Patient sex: F
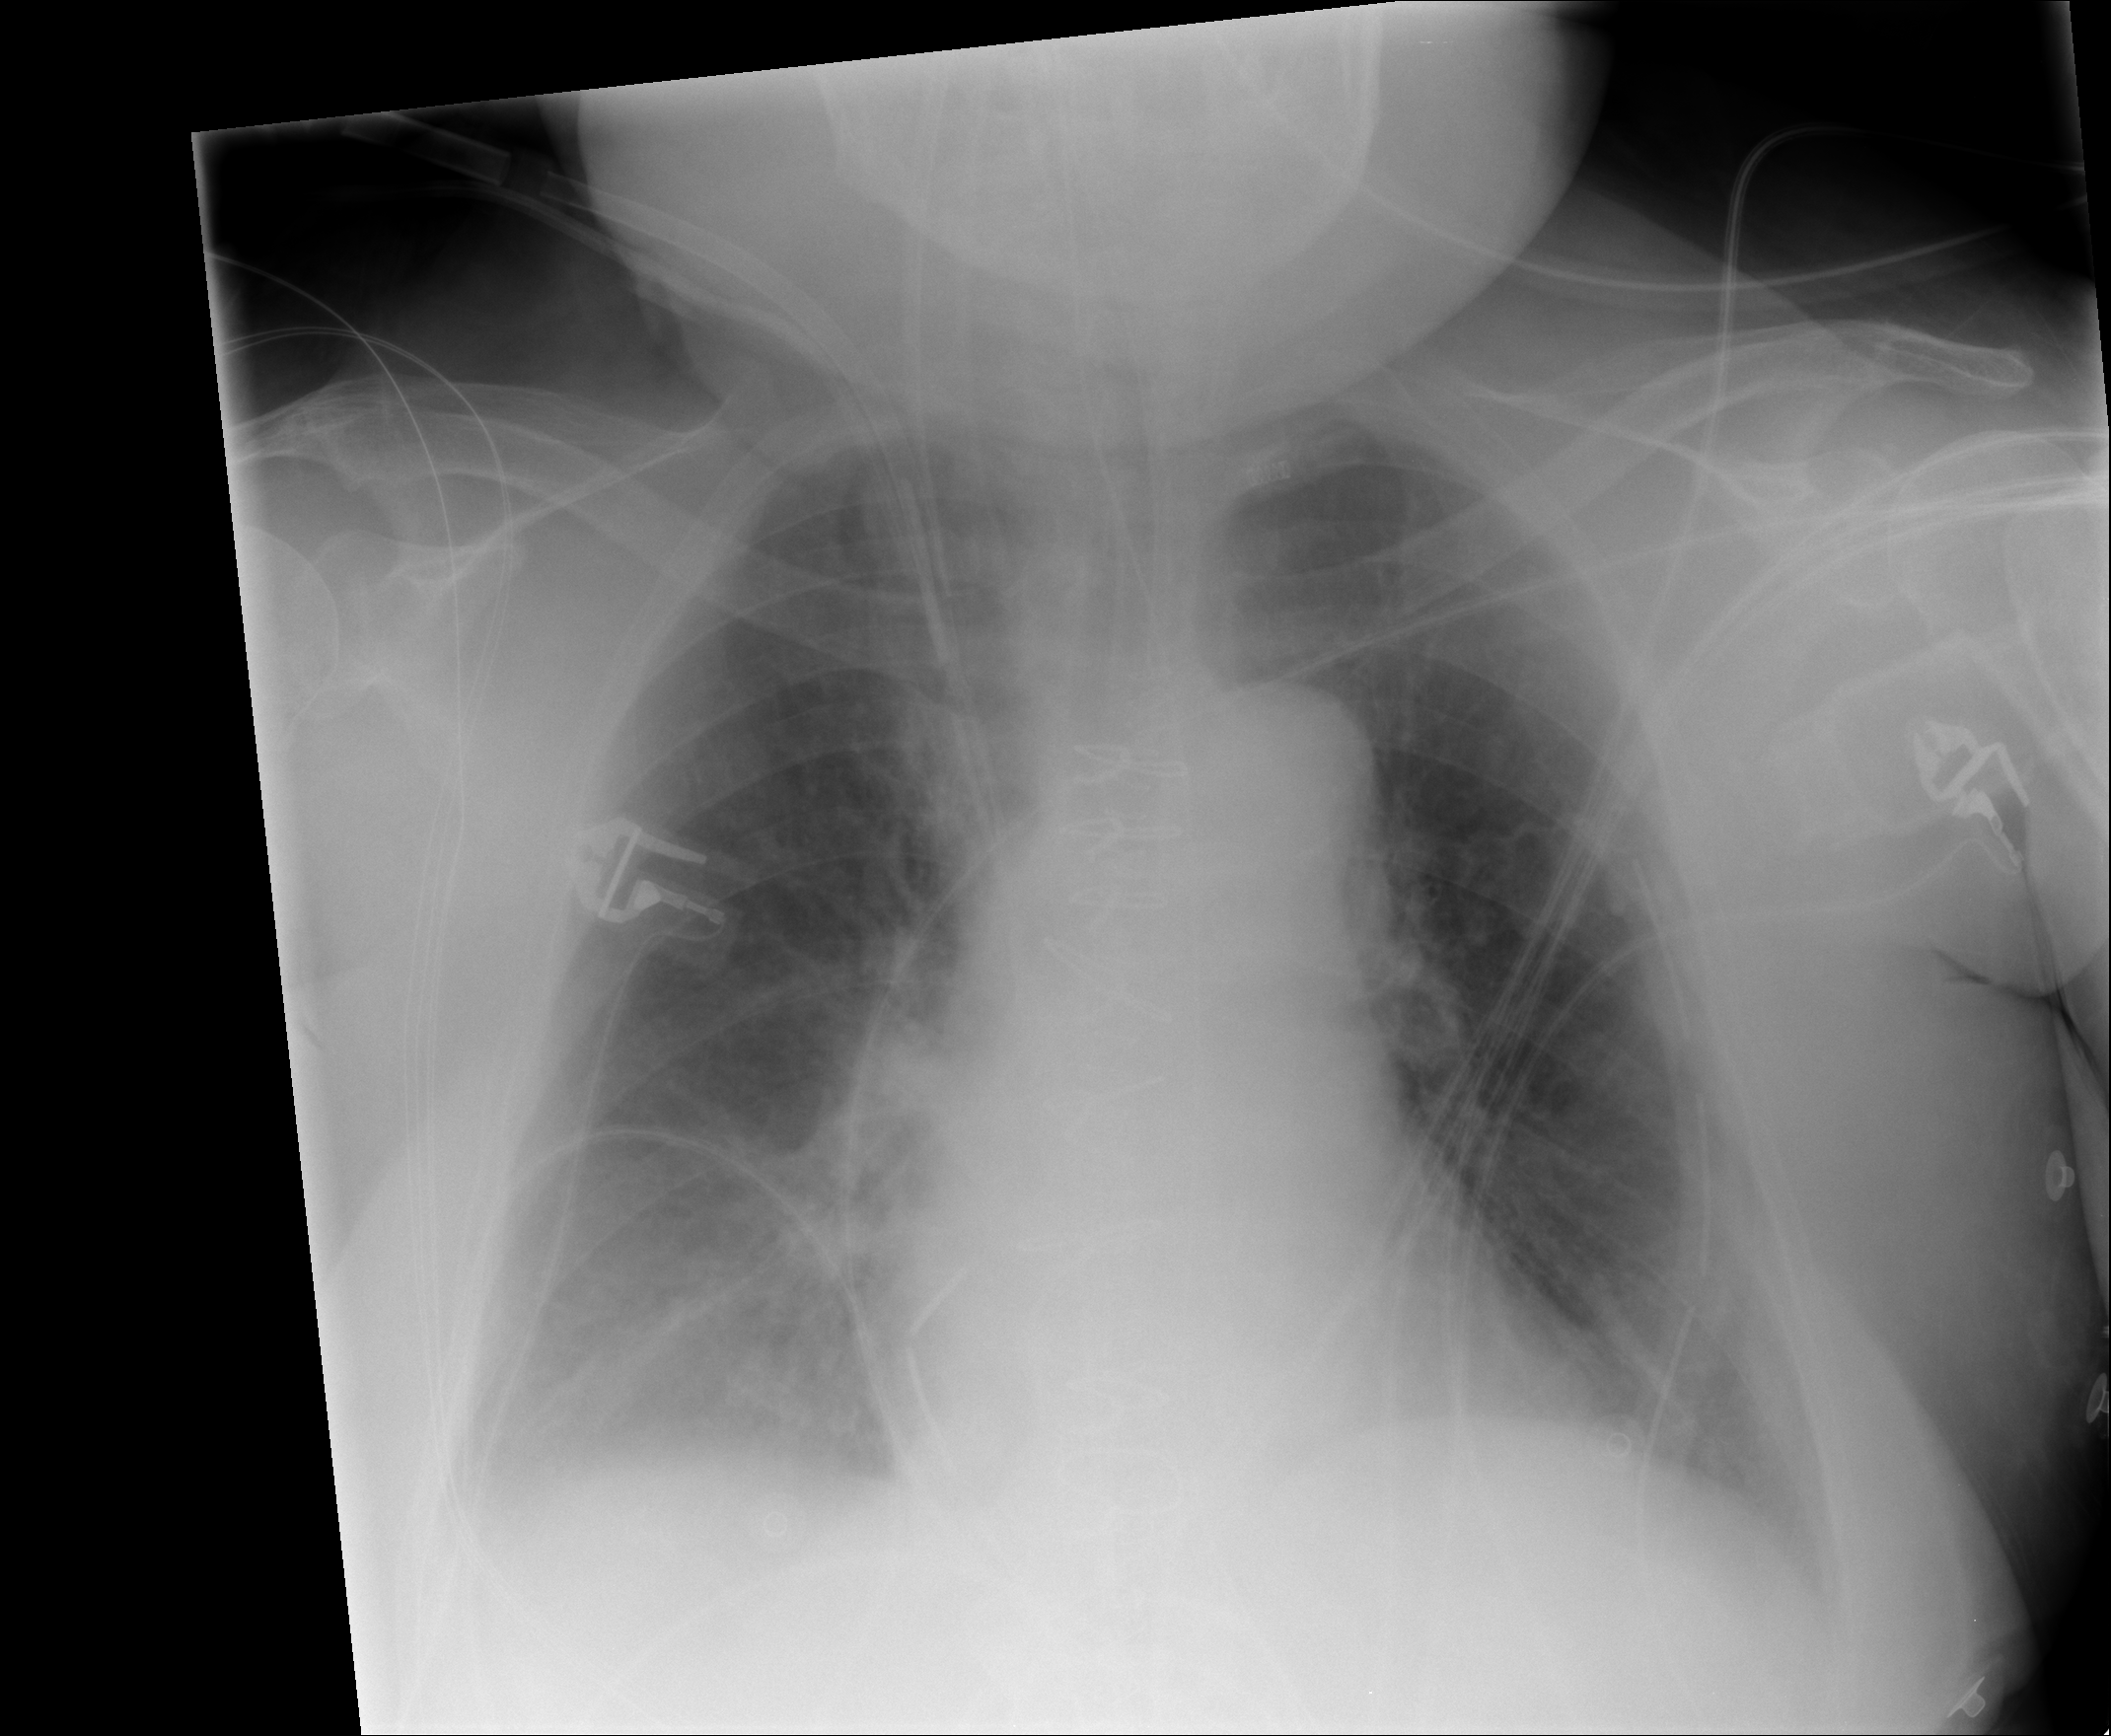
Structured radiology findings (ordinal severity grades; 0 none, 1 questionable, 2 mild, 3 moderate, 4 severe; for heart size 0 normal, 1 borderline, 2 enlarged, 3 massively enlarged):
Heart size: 0
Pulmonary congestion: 0
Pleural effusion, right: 2
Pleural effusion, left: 0
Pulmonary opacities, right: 0
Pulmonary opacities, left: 0
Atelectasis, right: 1
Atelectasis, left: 0